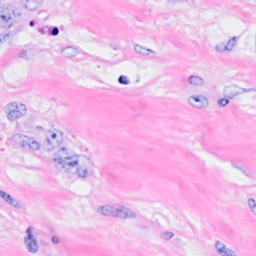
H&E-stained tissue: Breast